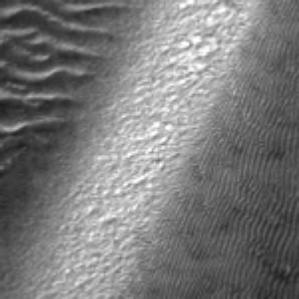
Label: frost